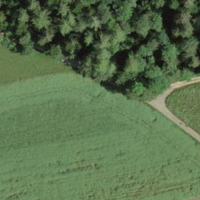
EUNIS habitat code: 52
Species observed at this site:
Clinopodium vulgare